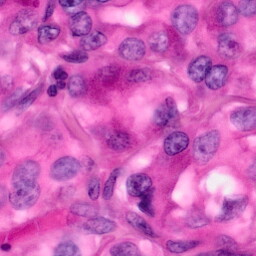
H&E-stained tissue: Pancreatic